Field crop: maize
Growth stage: 2
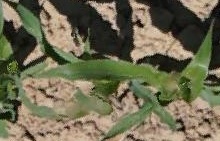
Species: maize